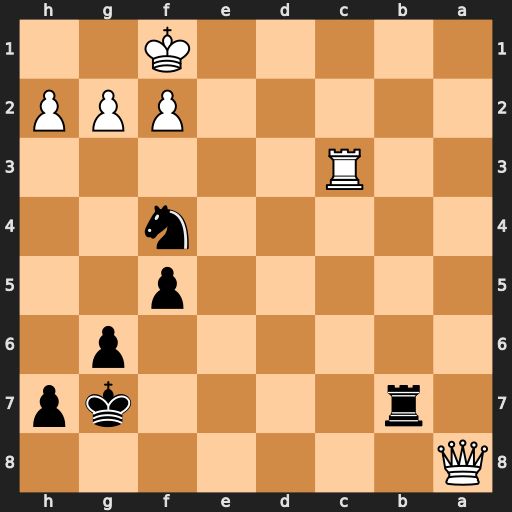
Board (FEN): Q7/1r4kp/6p1/5p2/5n2/2R5/5PPP/5K2
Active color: b
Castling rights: -
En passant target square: -
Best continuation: Rb1+ Rc1 Rxc1#